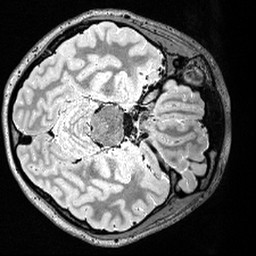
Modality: T2w
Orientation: axial
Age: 25
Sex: female